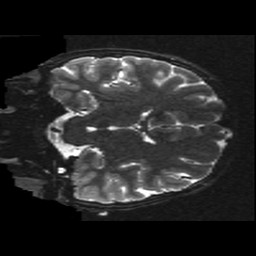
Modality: T2w
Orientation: coronal
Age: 14
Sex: male
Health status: ill
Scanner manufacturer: ge
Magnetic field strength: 3 T
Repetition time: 7.5 s
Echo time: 0.1015 s